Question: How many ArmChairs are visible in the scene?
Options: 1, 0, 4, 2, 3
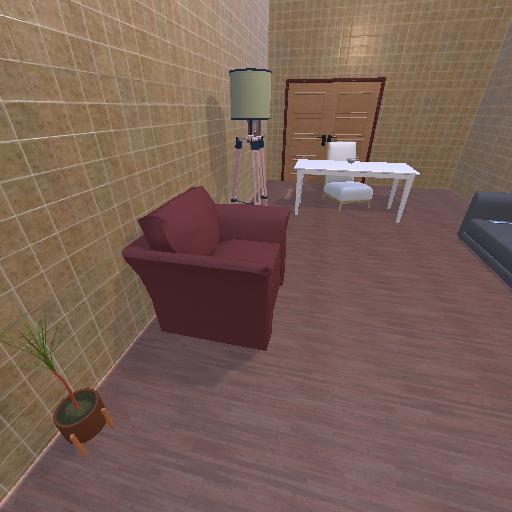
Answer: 1